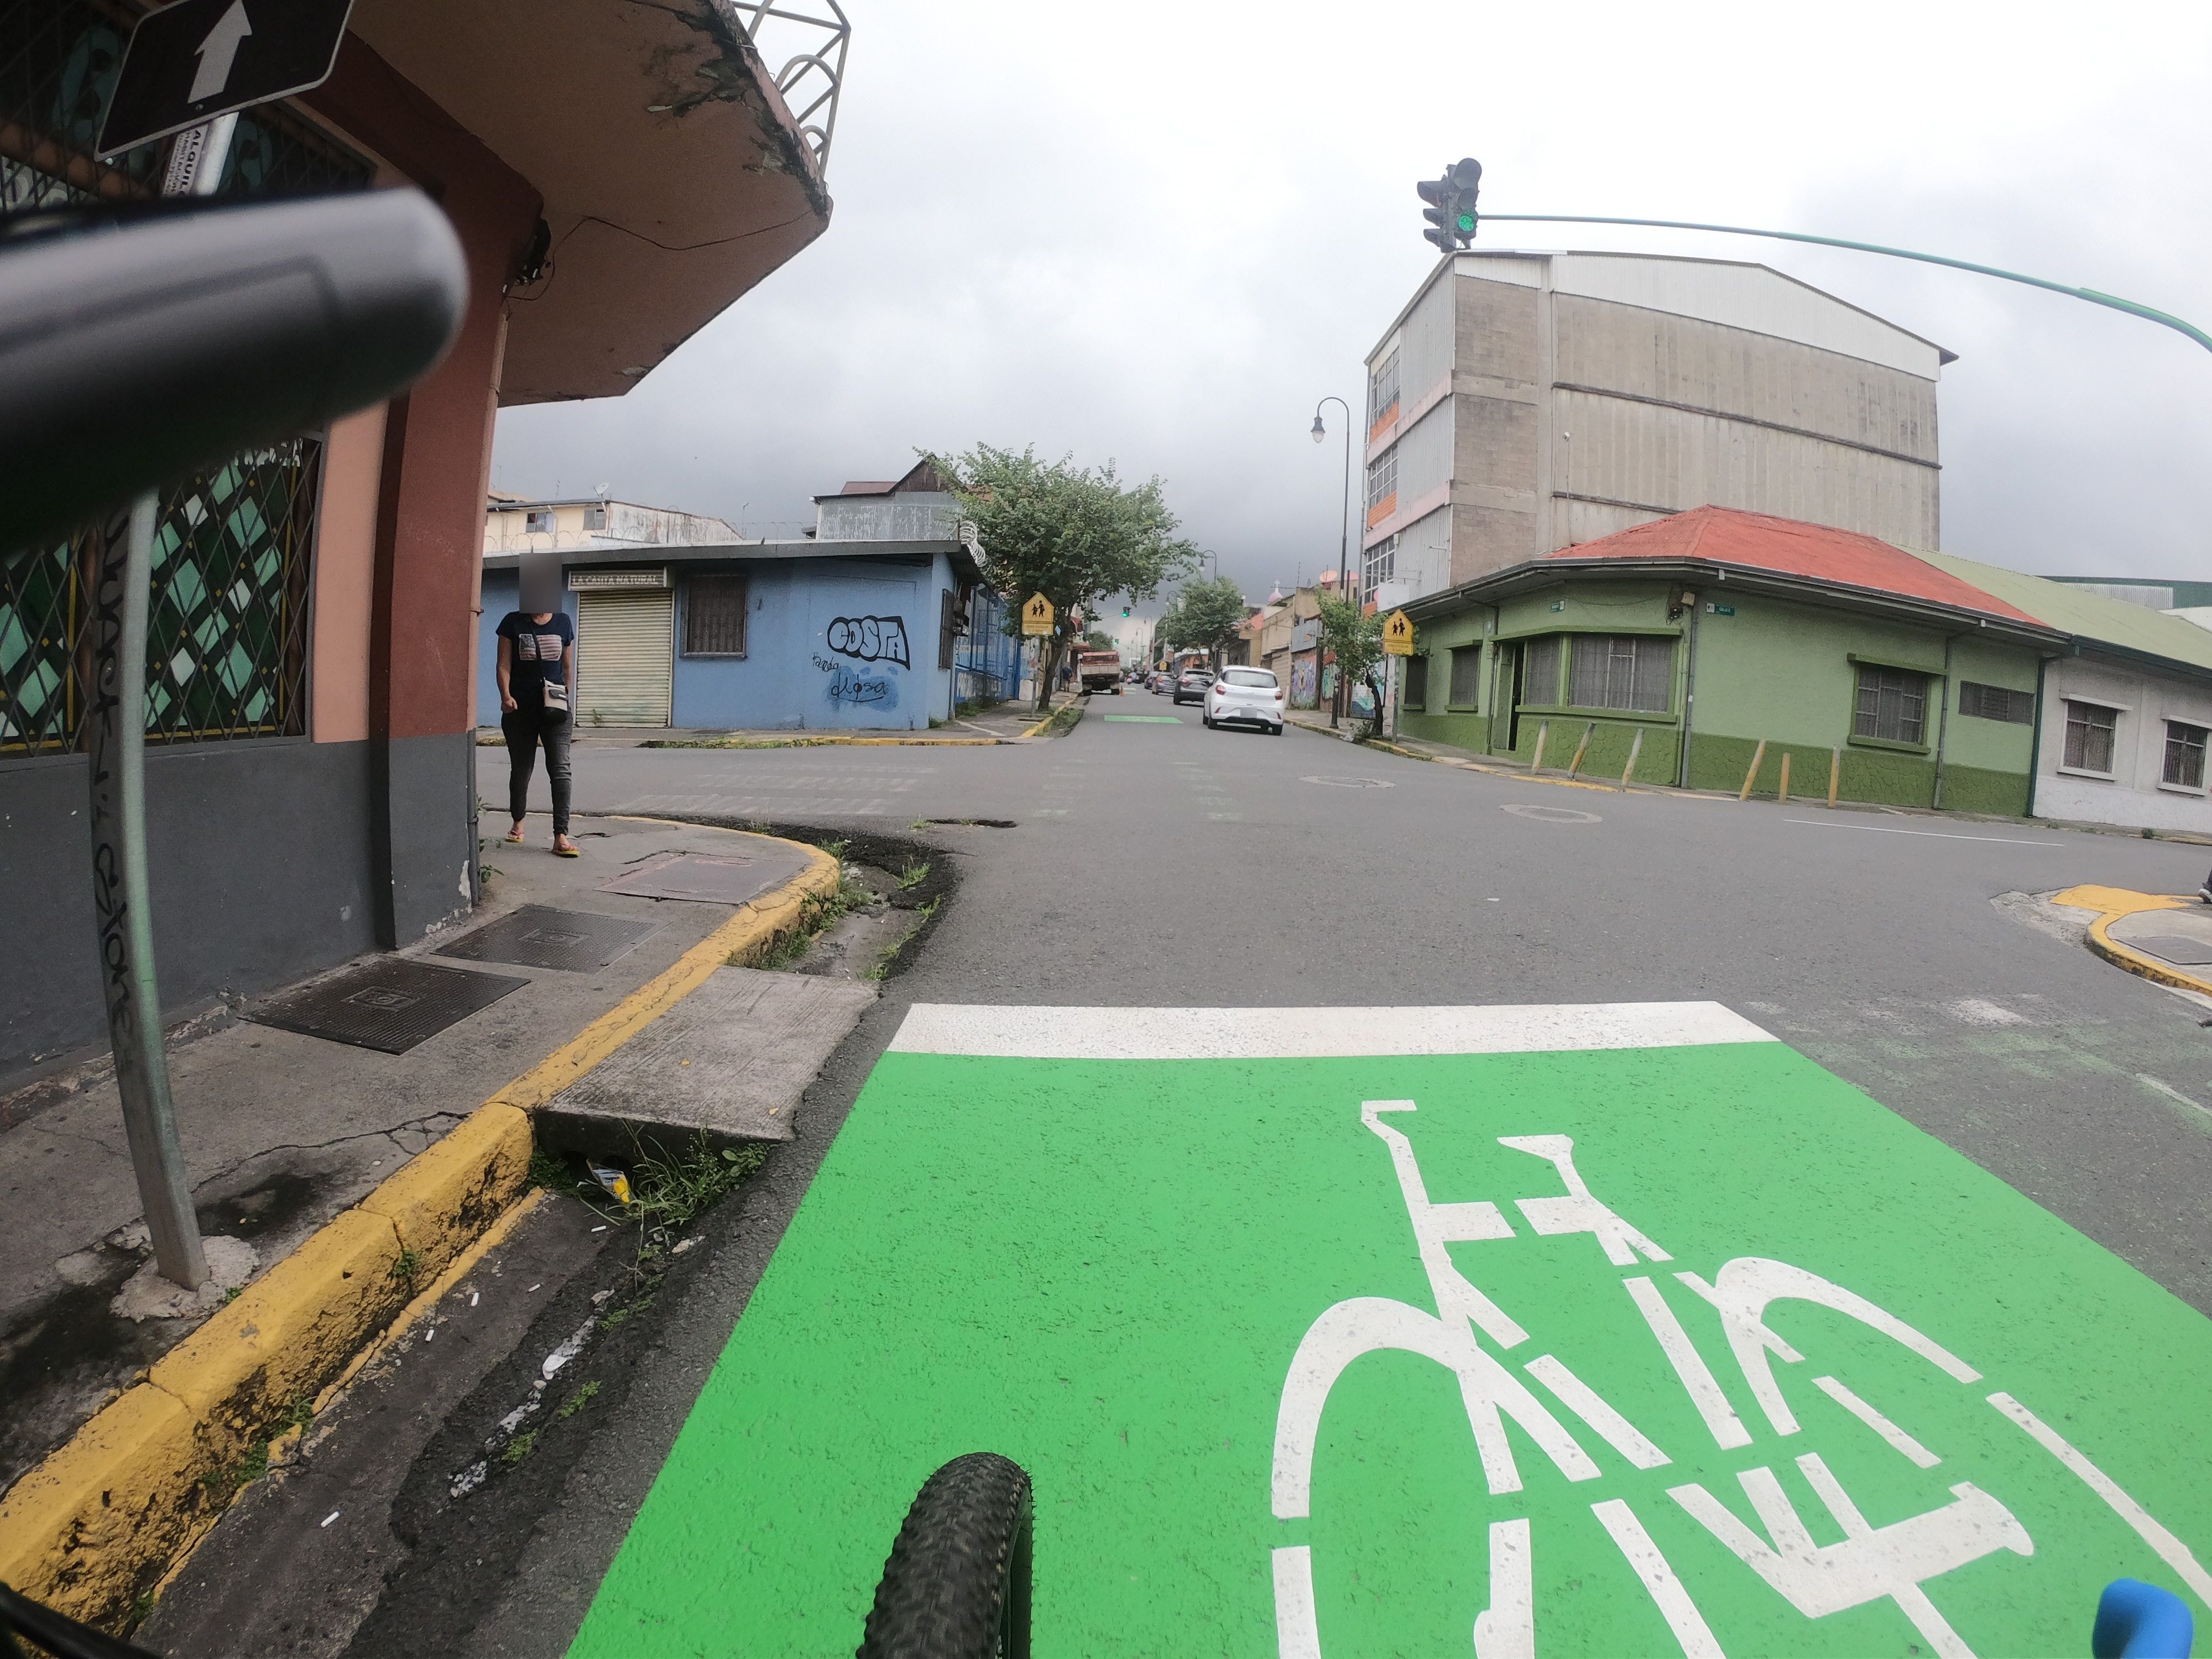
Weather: cloudy
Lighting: day
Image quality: good
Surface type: driving surface
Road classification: residential
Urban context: urban centre
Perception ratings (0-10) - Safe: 5.05, Lively: 8.64, Beautiful: 4.51, Boring: 0.87, Depressing: 1.33, Wealthy: 3.58